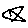
Label: star